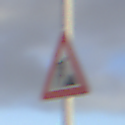
Verkehrszeichen: Arbeitsstelle
Umgebung: Outdoor, Nature
Tageszeit: SunriseSunset
Wetter: PartlyCloudy
Licht: Natural
Jahreszeit: NotSpecified
Kontrast: HighContrast